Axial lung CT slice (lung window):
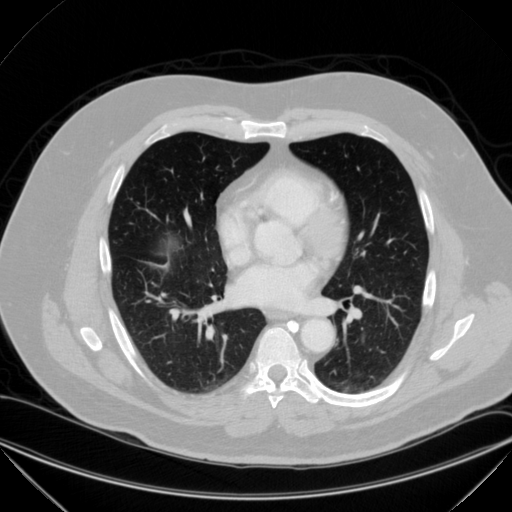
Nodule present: no